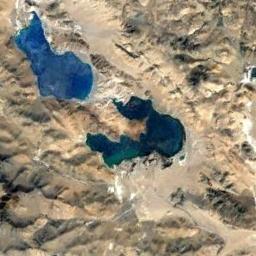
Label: lake